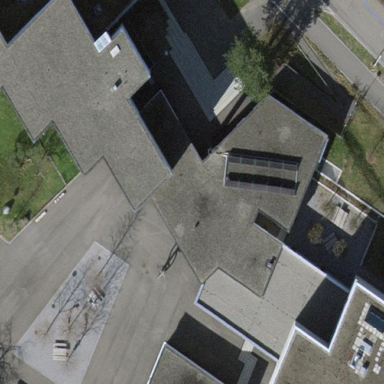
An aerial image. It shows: School building.